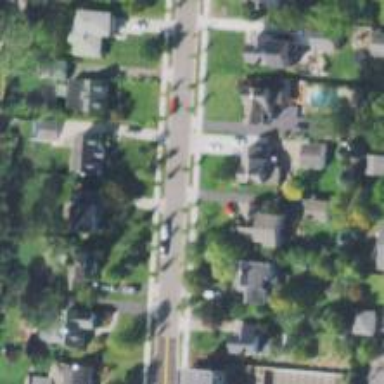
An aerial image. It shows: Residential driveway designated as service road.